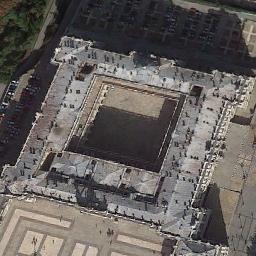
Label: palace